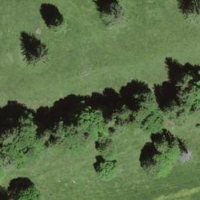
EUNIS habitat code: 23
Species observed at this site:
Campanula glomerata
Mercurialis perennis